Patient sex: M
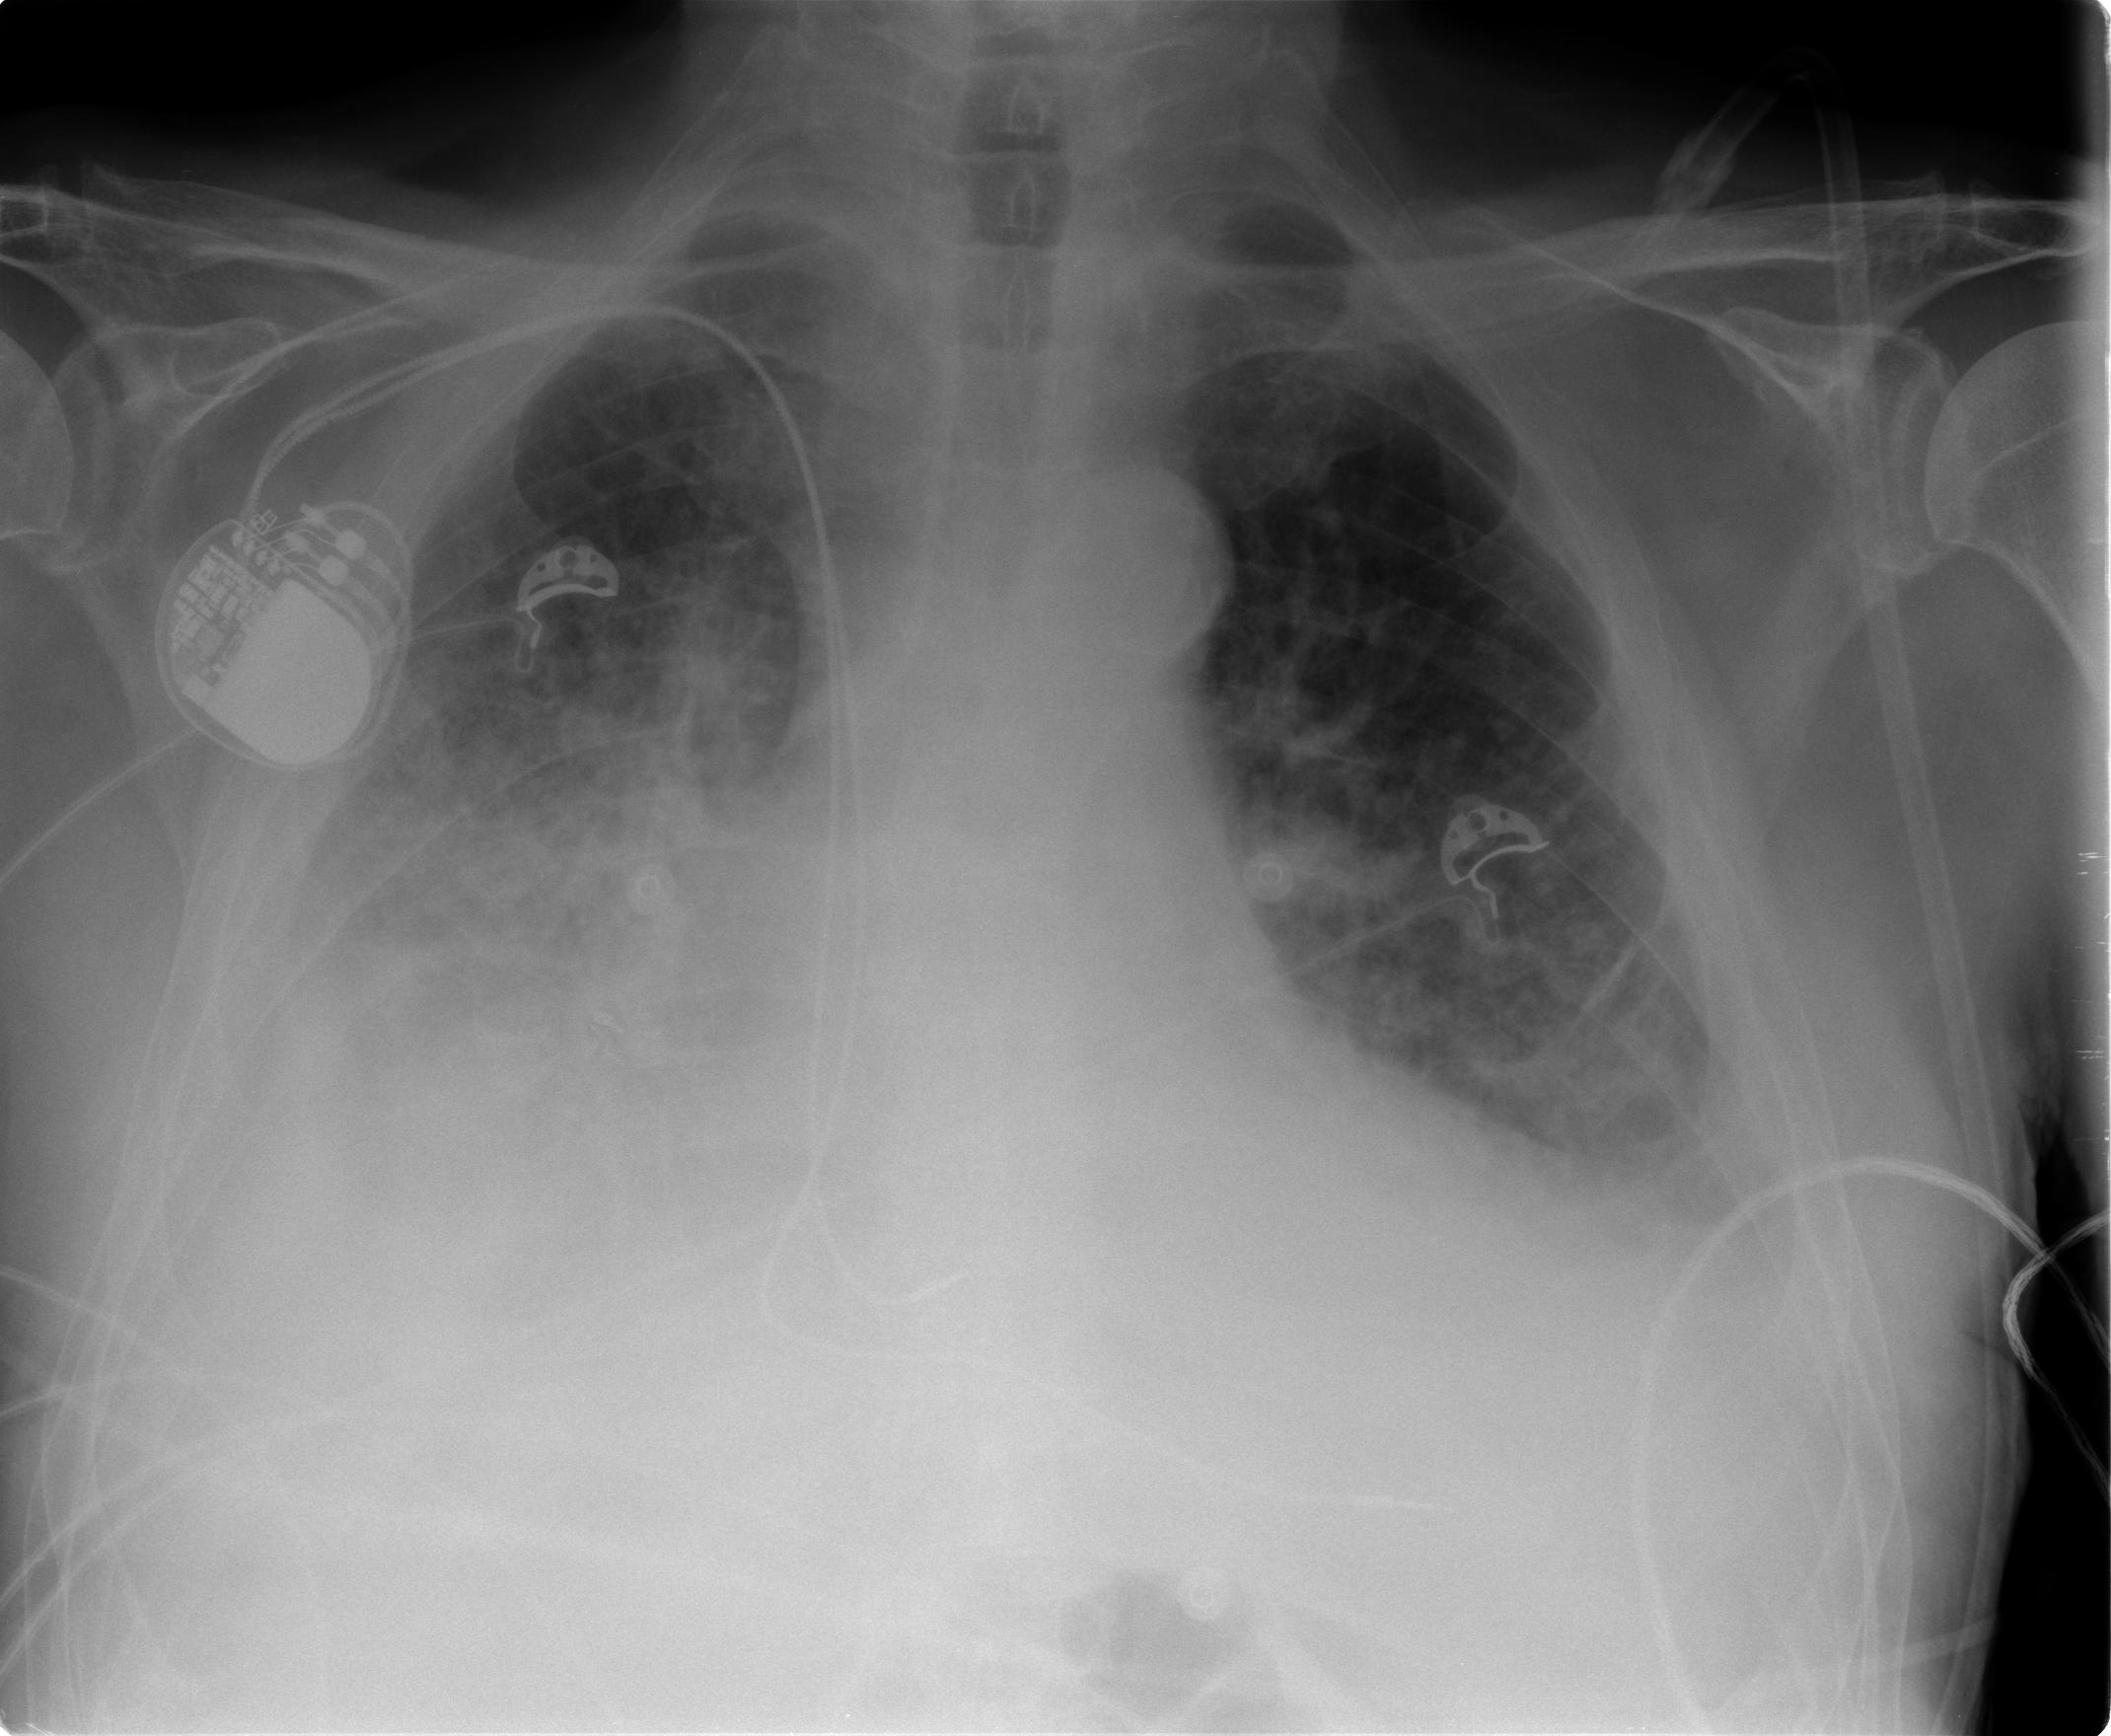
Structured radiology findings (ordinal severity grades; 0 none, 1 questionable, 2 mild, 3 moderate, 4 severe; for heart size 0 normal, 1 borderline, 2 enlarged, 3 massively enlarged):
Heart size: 2
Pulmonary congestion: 2
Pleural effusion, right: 3
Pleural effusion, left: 2
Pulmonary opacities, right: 3
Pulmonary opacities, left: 0
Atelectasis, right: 3
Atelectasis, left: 2